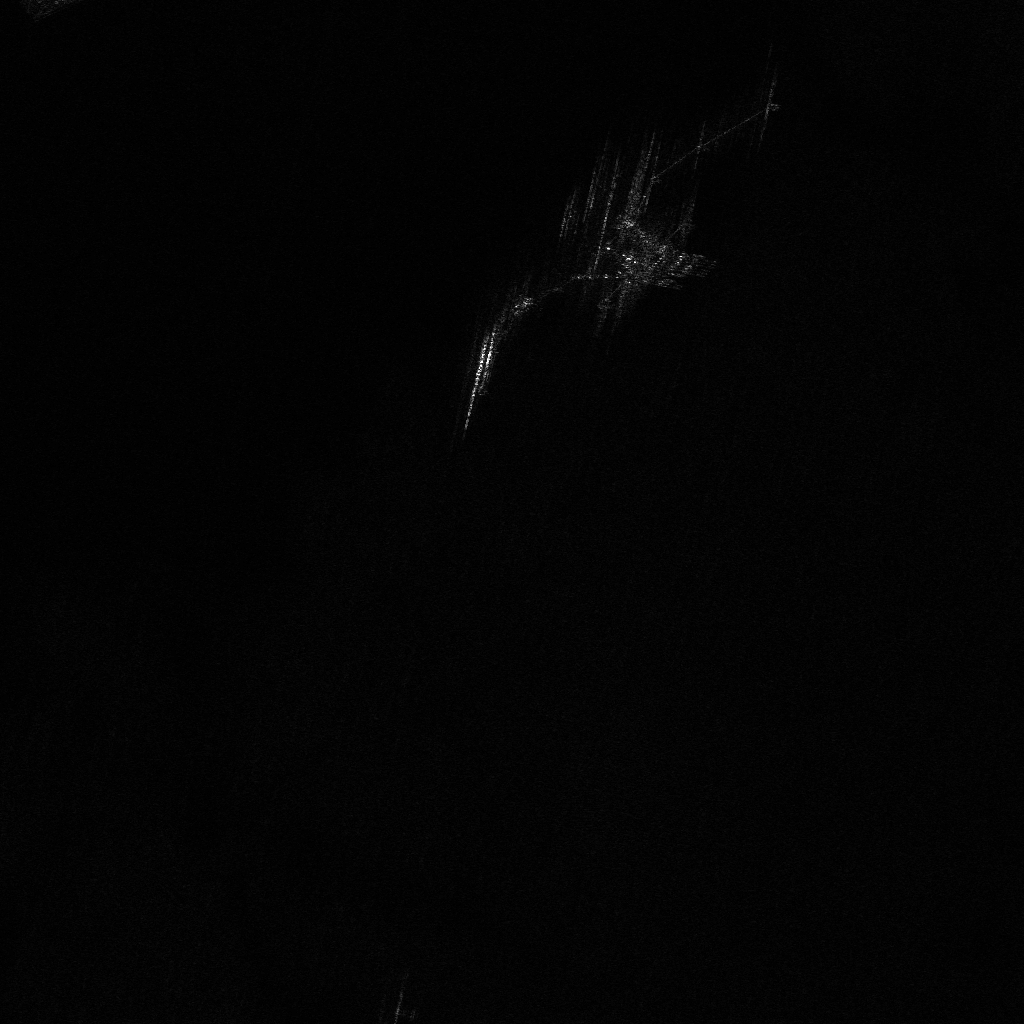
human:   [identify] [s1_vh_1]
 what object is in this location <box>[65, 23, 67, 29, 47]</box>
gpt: <ref>1 medium container at the top</ref>